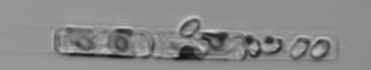
Label: Guinardia_delicatula_TAG_internal_parasite